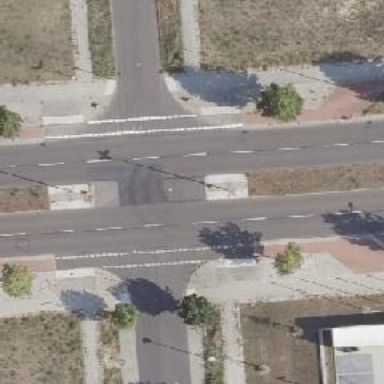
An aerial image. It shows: Unmarked road crossing.